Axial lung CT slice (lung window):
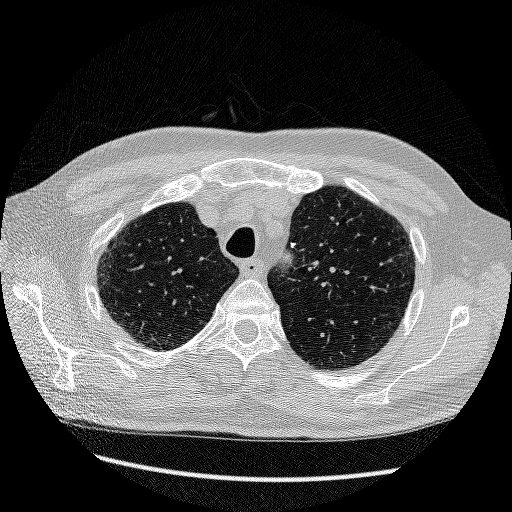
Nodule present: yes
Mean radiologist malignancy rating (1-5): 1